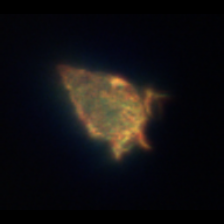
Taxon: Ciliates
Group: Other